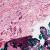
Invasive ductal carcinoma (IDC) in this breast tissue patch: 0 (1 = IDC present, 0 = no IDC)